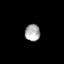
Tissue: skin
Cell type: Others
Senescence score: 0.7394
Nuclear area (px): 254
Mean DAPI intensity: 168.579